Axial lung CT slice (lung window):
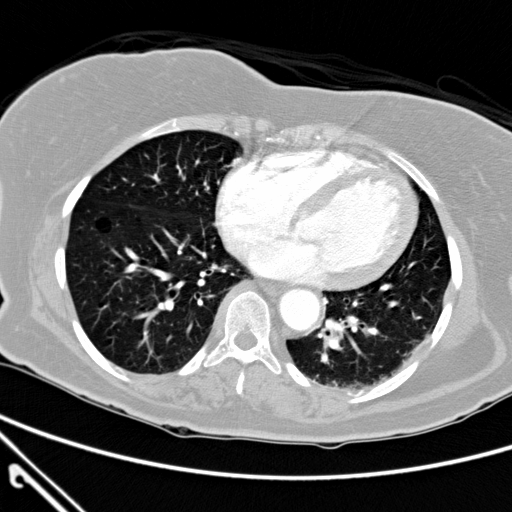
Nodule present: no